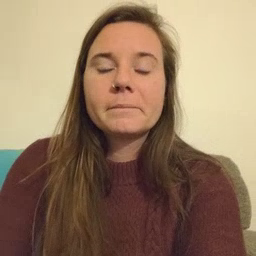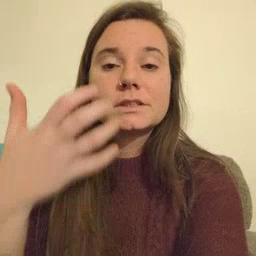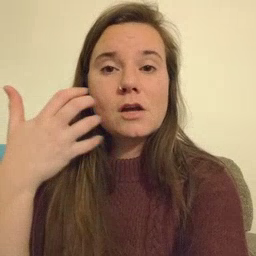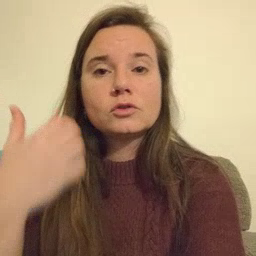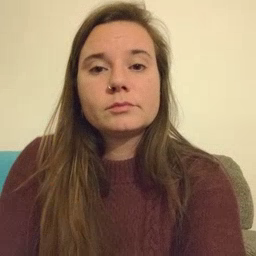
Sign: tiger